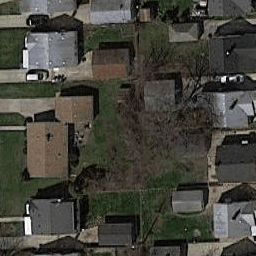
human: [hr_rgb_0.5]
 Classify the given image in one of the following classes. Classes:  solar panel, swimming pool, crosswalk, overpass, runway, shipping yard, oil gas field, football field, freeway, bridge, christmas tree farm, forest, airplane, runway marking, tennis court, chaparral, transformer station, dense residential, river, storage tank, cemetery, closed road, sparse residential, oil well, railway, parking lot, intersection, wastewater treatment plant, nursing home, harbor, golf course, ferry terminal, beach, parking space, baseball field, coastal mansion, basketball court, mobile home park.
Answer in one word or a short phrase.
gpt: dense residential